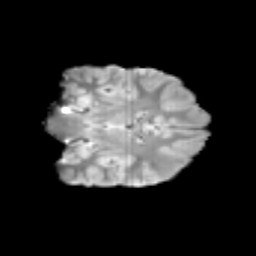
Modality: T2w
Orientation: coronal
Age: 10
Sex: female
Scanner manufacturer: siemens
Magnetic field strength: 3 T
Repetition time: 3.8 s
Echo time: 0.07 s